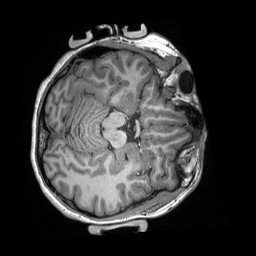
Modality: T1w
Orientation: axial
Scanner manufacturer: siemens
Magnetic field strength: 3 T
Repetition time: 2.3 s
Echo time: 0.00308 s